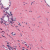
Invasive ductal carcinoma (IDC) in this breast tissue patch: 0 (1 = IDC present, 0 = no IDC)